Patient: sex M, age 68
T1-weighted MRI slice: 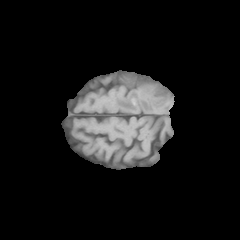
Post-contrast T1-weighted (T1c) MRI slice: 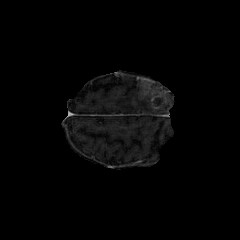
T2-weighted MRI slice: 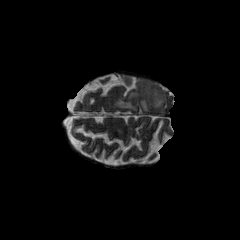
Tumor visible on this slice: yes
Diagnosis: Glioblastoma, IDH-wildtype
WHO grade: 4